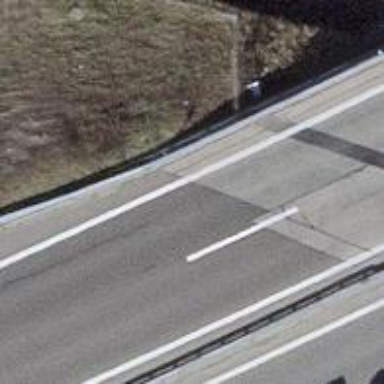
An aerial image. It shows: Guard rail as barrier.